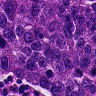
Metastatic tissue present: yes